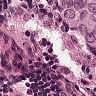
Metastatic tissue present: yes